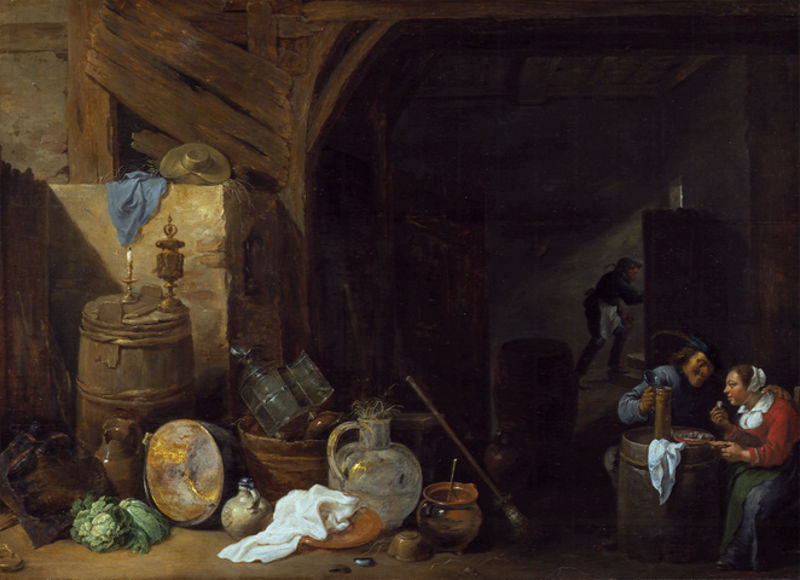
Titel: Das Abendessen in der Scheune
Künstler: David d. J. Teniers
Standort: Karlsruhe
Institution: Staatliche Kunsthalle Karlsruhe
Schlagwörter: blau, dunkel, feder, gemälde, hand, mann, schatten, weiß, frauen, grün, menschen, sitzen, braun, frau, glas, holz, hut, lampe, laterne, licht, männer, nase, raum, schwarz, tür, zimmer, dach, haus, rot, tuch, gespräch, haube, malerei, gelage, trinken, arm, bluse, diener, schale, schüssel, teller, holland, innenraum, niederlande, öl, hütte, dunkelheit, gold, haare, kelch, stoff, tücher, drei, innen, paar, bauern, genre, schuppen, gemüse, kanne, kohl, krug, stilleben, vase, schürze, topf, magd, bogen, leer, leere, mauer, türe, stille, treppe, essen, kopftuch, kerze, kerzen, balken, tiefe, lichteinfall, besen, bauer, flucht, becher, vanitas, pärchen, keller, gefäß, gewölbe, scheune, geheimnis, flüstern, leinwand, bier, fass, speisen, niederländisch, gefässe, tracht, karaffe, verführung, krüge, salat, stelldichein, monstranz, stall, dreck, ausgang, fässer, trinker, bottich, pokal, käfig, vogelkäfig, globus, pullover, hol, kurg, humpen, wirt, wirtshaus, holzbalken, tonne, weinkeller, verschlag, schenke, unordnung, mann frau, holzbretter, gerümpel, flandern, glaskrug, unordentlich, zeug, gastwirtschaft, trinkgelage, lech, holzlatten, taverne, tringen, weinprobe, kelelr, kohlopf, paar trinken, vorratskeller, ausgan, hollöndisch